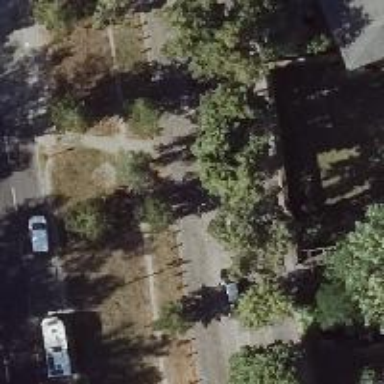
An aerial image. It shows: Residential road.